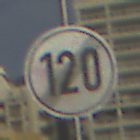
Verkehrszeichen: EndeGeschwindigkeit120
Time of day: MorningAfternoon
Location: Outdoor (Suburban)
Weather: PartlyCloudy
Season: NotSpecified
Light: Natural